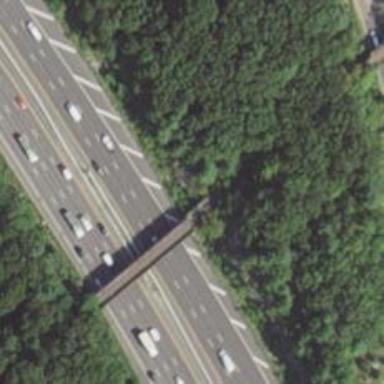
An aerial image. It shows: Path that crosses abandoned railway on bridge.